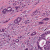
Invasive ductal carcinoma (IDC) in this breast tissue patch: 1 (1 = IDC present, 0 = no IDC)